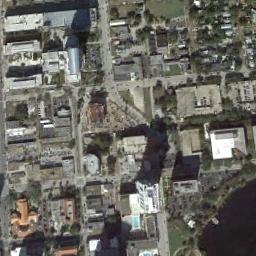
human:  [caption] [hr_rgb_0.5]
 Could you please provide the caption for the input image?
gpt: The commercial area is consist of many buildings .

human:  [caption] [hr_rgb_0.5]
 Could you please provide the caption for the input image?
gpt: In a business district there are many tall buildings of different shapes and several roads with many cars and many trees .

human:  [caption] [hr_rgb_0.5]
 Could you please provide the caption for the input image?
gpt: A commercial area with lots of varied buildings is next to the lake .

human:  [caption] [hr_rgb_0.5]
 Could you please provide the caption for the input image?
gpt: There is only one tall building in the picture .

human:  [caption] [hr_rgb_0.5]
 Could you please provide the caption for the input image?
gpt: There are many buildings and some lawns on a commercial area .